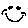
Label: smiley face